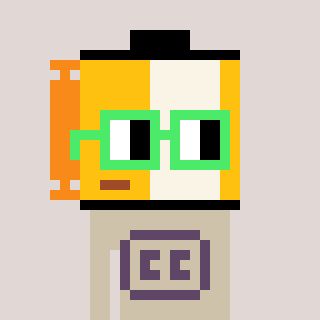
a pixel art character with square light green glasses, a film roll-shaped head and a bege-colored body on a warm background